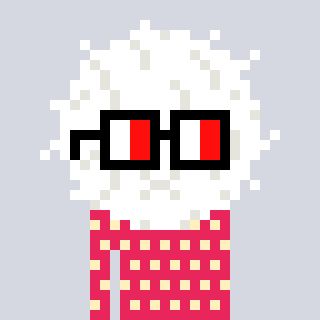
a pixel art character with square glasses with black frames and red eyes, a cottonball-shaped head and a redpinkish-colored body on a cool background